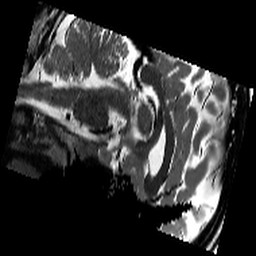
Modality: T2w
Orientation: sagittal